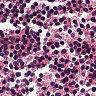
Metastatic tissue present: no